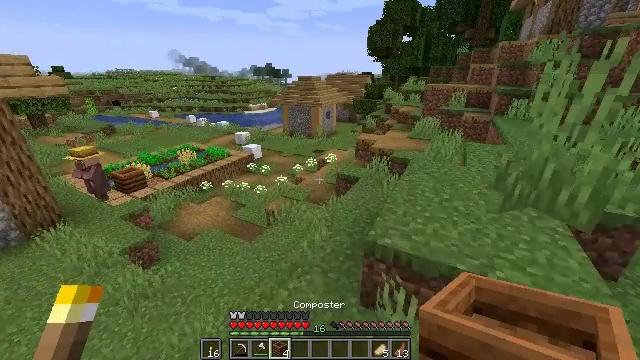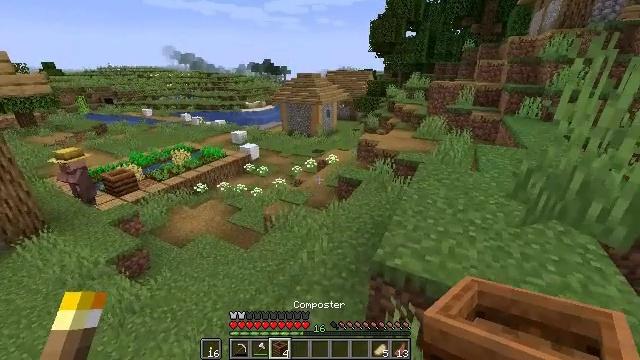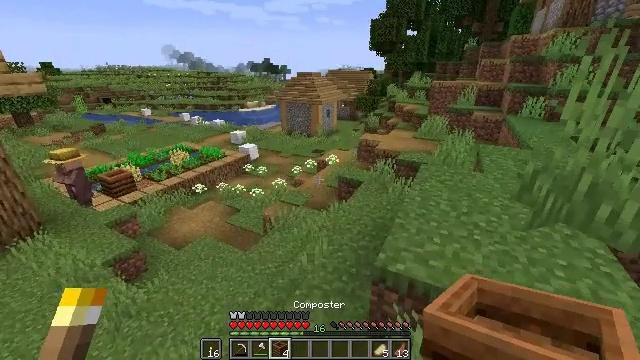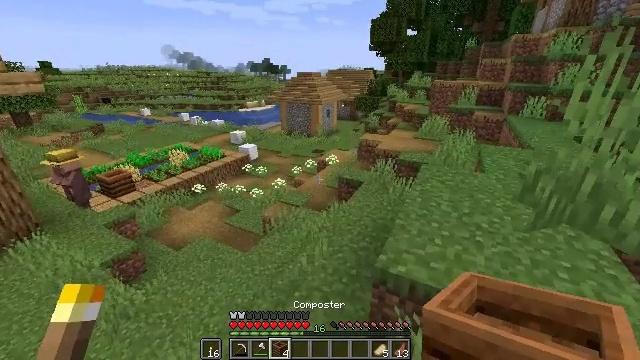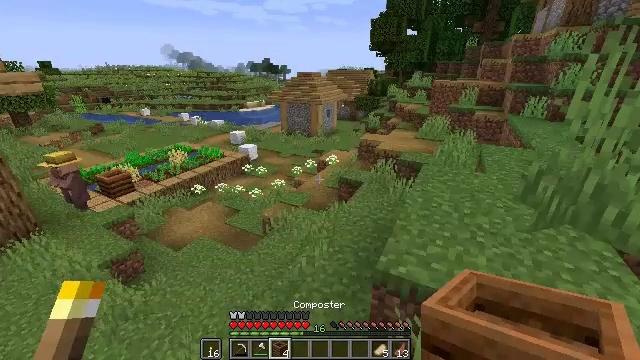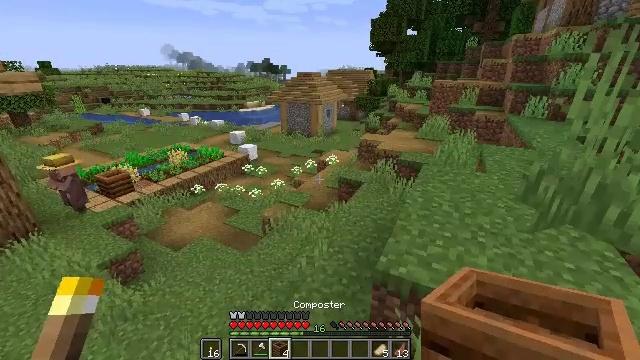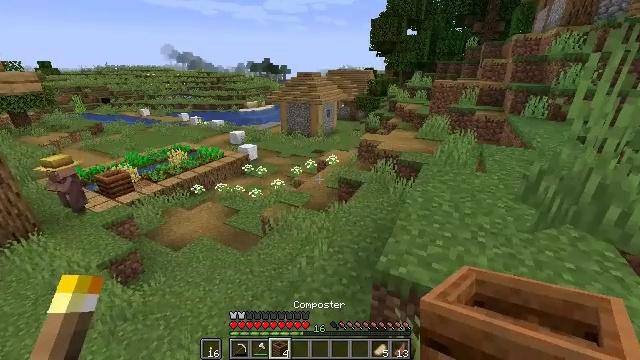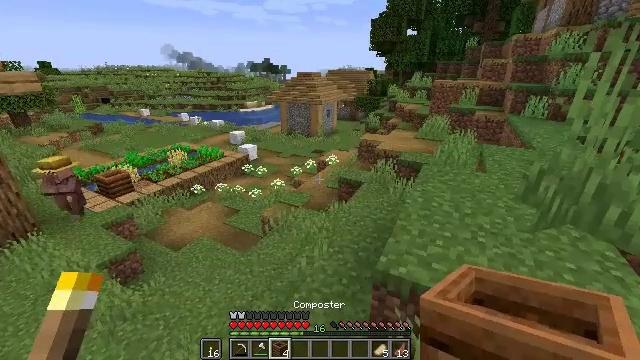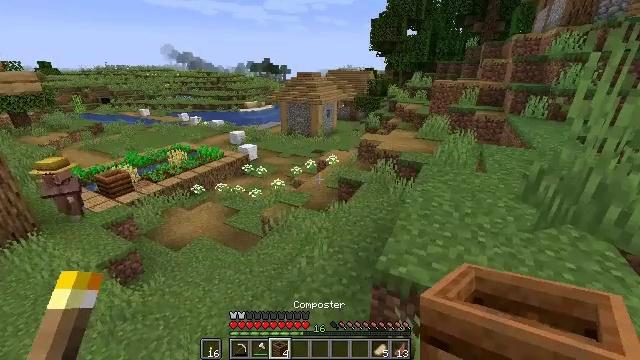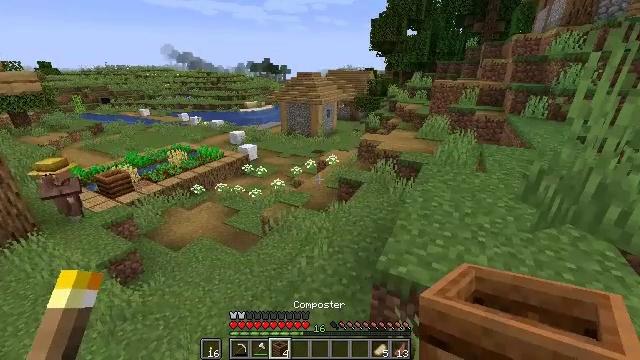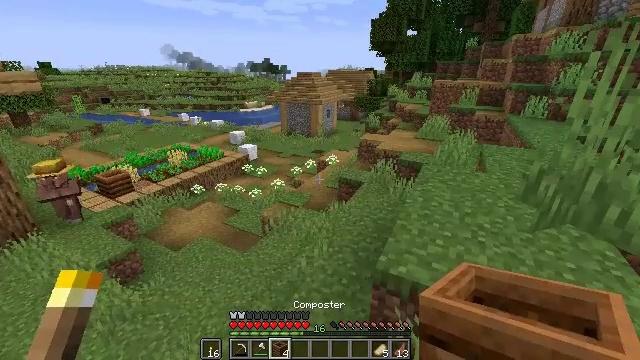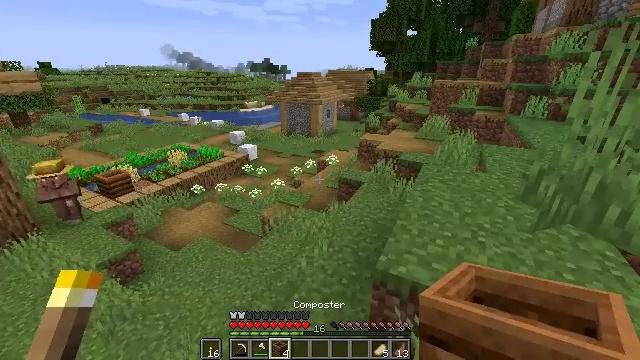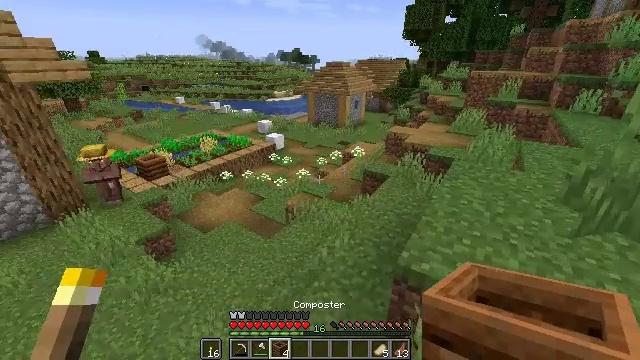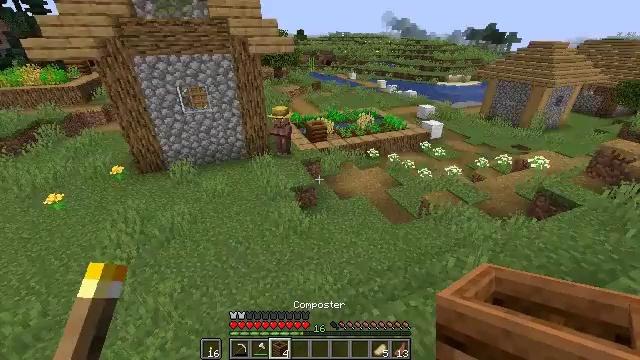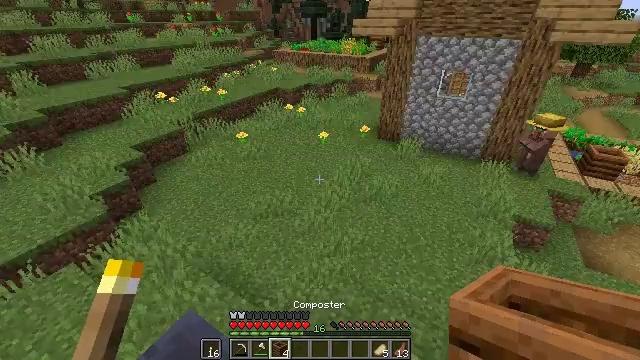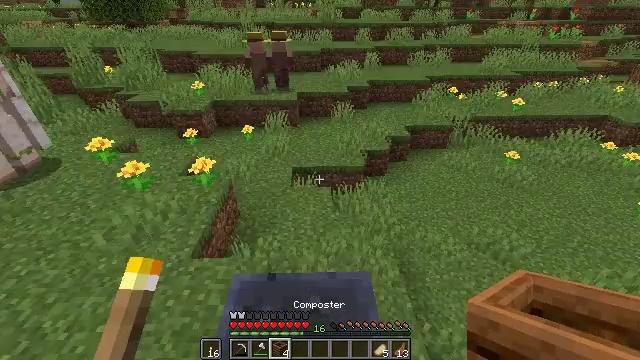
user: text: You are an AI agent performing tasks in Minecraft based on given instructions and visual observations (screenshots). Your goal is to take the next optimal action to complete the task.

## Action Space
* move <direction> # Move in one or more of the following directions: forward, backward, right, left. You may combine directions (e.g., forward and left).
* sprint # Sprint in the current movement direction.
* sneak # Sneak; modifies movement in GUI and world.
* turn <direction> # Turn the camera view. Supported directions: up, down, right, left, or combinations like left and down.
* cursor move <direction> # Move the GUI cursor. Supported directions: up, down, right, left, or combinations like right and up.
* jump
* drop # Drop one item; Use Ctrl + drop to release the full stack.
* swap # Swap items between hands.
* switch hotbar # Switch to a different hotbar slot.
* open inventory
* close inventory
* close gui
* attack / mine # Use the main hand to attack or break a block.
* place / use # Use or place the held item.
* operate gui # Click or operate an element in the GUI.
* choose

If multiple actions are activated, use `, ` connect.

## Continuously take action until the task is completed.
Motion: motion action
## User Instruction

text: Retrieve the smithing table you placed.
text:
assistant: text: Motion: no_op
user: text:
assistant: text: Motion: no_op
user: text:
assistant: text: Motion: no_op
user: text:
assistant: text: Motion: no_op
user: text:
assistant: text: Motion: no_op
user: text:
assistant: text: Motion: no_op
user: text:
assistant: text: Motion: no_op
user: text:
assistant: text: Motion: no_op
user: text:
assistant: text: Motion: no_op
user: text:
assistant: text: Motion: no_op
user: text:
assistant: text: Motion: no_op
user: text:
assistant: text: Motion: turn left and down
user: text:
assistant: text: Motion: turn left and down
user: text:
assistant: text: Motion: turn left and down
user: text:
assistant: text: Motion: turn left
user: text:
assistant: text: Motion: turn left and up
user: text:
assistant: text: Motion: no_op
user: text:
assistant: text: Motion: no_op
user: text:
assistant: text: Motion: no_op
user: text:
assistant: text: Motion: no_op
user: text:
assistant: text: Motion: no_op
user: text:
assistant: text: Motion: no_op
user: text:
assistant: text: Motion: no_op
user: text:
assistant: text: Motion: turn left
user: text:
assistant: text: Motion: turn left and up
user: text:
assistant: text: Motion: turn left and up
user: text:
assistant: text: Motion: turn left and up
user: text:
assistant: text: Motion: turn left and up
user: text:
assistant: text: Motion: turn left
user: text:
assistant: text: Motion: no_op